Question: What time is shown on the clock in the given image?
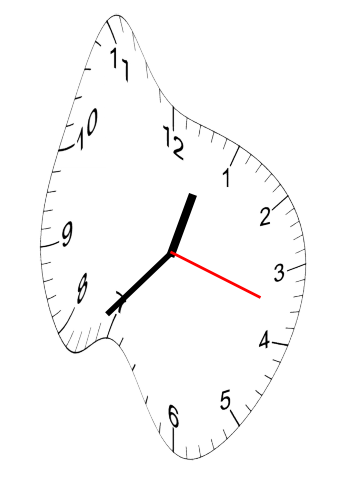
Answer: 12:37:18